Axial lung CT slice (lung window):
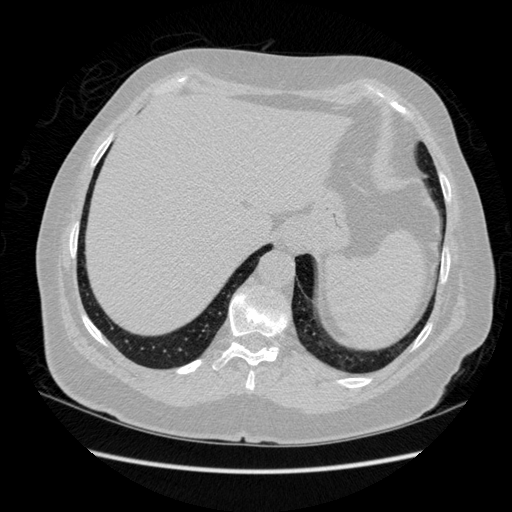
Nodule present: no